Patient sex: M
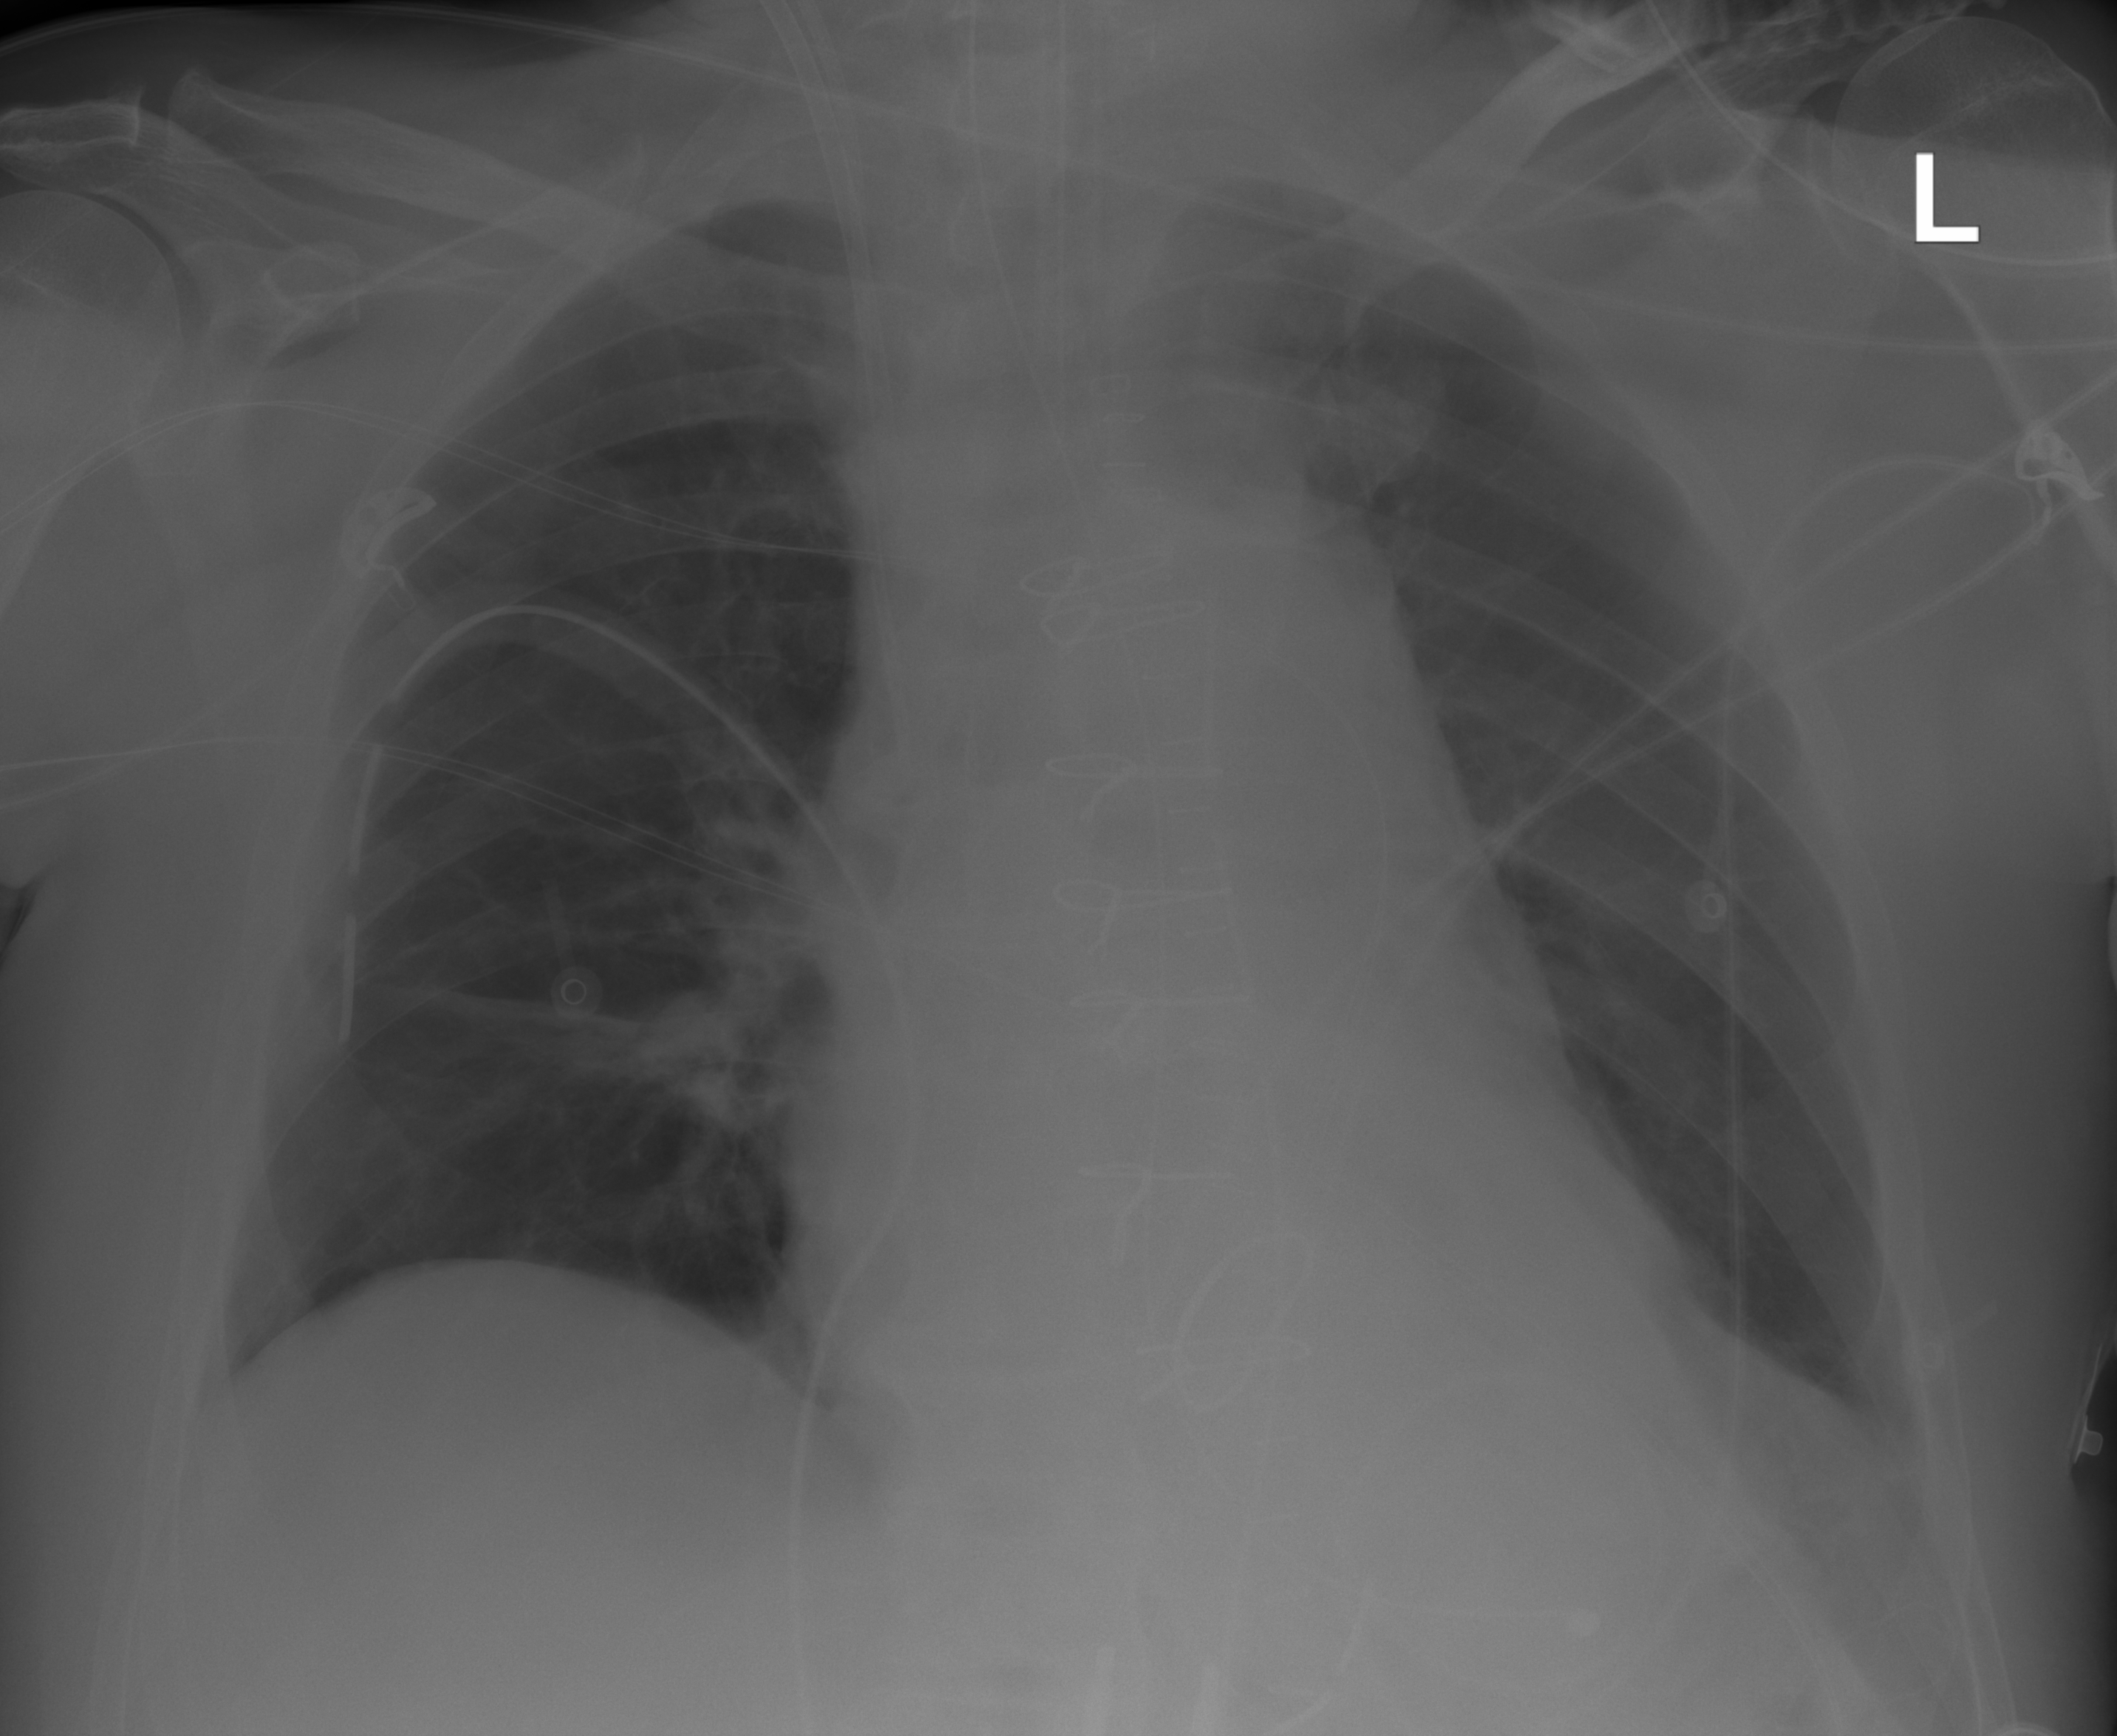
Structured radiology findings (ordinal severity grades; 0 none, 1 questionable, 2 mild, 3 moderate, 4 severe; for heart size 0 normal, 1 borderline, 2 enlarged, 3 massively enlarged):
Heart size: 1
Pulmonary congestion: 0
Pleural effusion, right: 0
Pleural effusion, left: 2
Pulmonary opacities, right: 0
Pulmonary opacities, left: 0
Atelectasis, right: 0
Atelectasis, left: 0